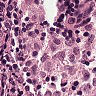
Metastatic tissue present: no